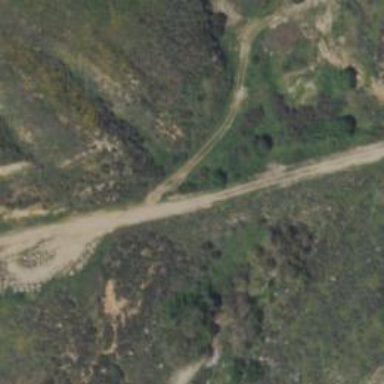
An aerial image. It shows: Track with grade 3 tracktype.